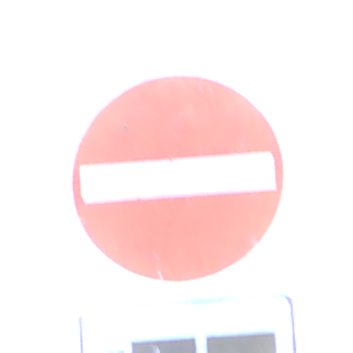
Verkehrszeichen: VerbotDerEinfahrt
Zusatzzeichen unten: MehrspurigeFahrzeugeFrei4
Umgebung: Outdoor, Nature
Tageszeit: SunriseSunset
Wetter: PartlyCloudy
Licht: Natural
Jahreszeit: NotSpecified
Kontrast: LowContrast